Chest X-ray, AP view. Patient: 37 years old, sex F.
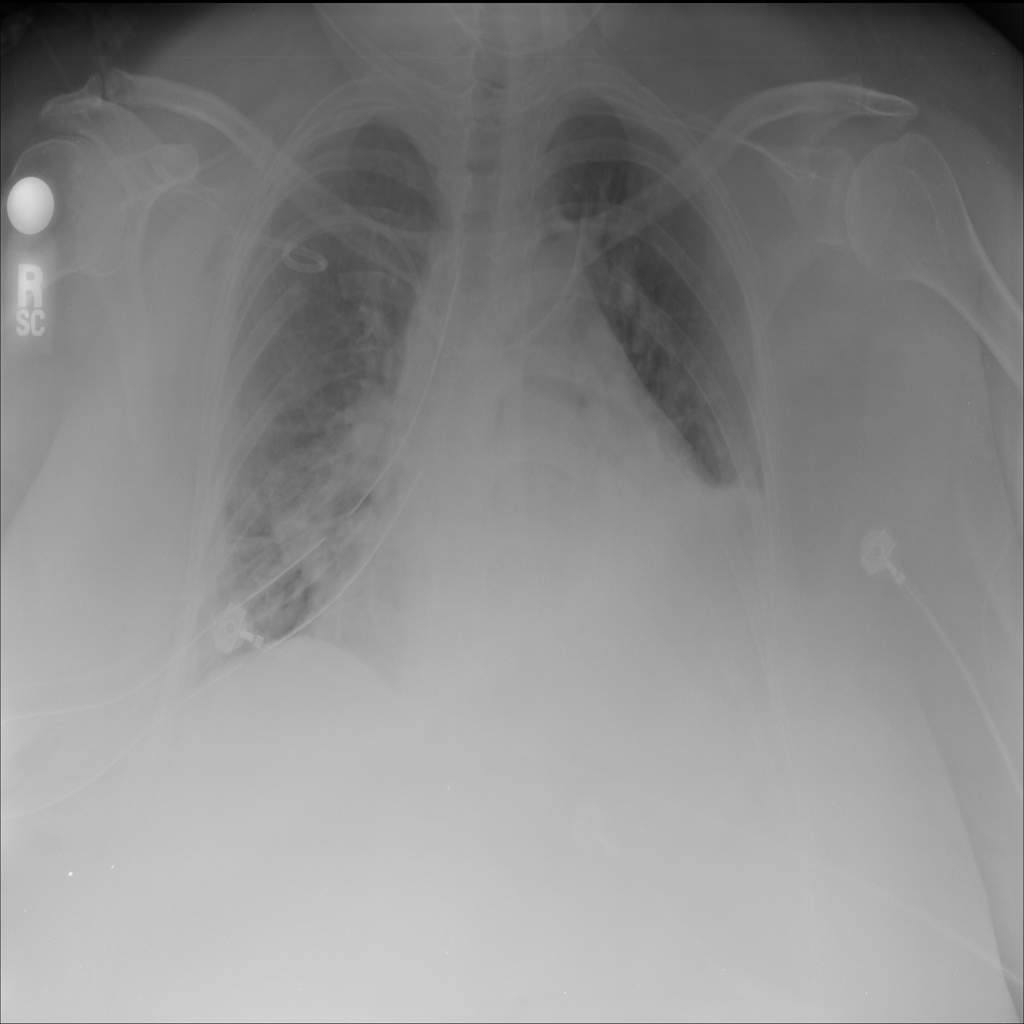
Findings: Atelectasis